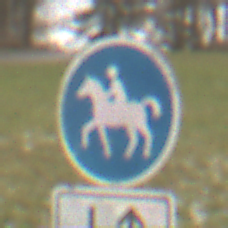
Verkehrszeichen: Reitweg
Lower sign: RichtungsangabeDurchPfeile8
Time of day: Midday
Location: Outdoor (Nature)
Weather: Overcast
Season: NotSpecified
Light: Natural